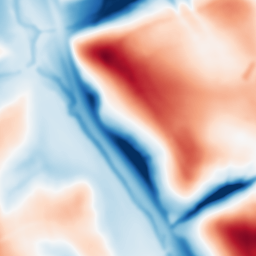
Category: multiscale
Decomposition family: dog_multiscale
Decomposition parameters: sigma_ratio: 2
n_scales: 4
base_sigma: 2
Upsampling method: sinc_blackman
Upsampling parameters: scale: 2
kernel_size: 8
Upsampling scale: 2